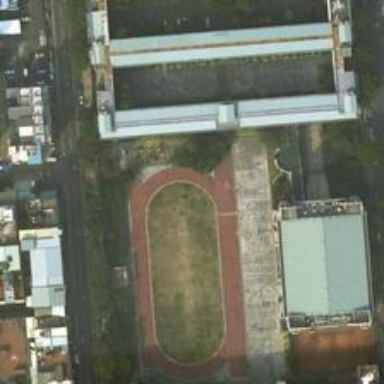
The straight roads form this rectangualr area, with a football field and several buildings included .